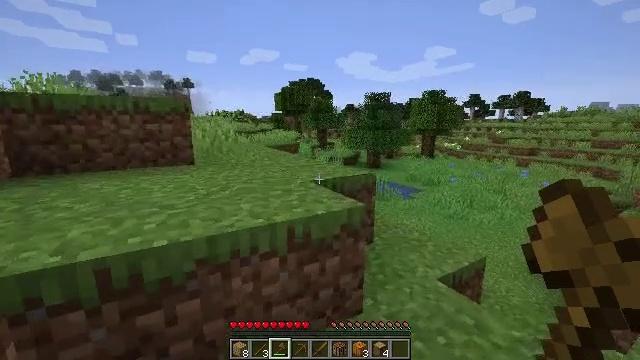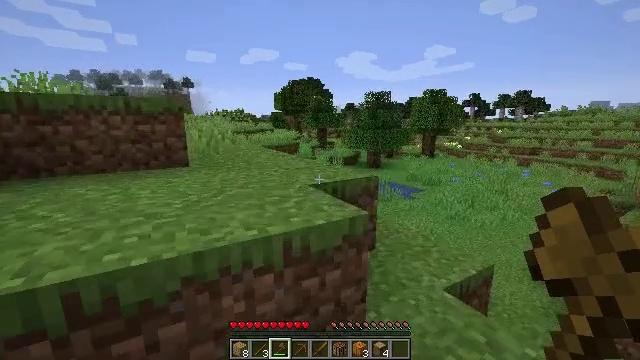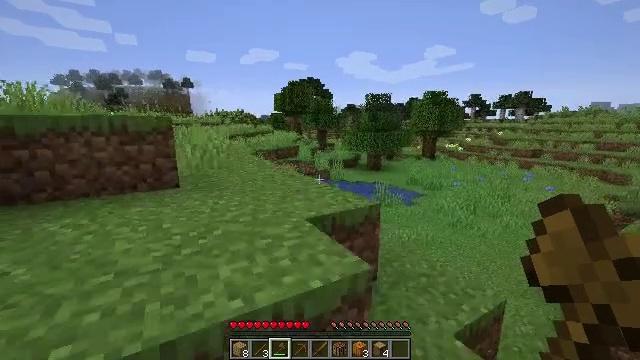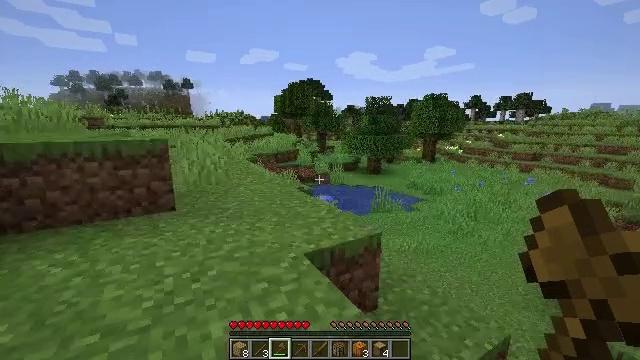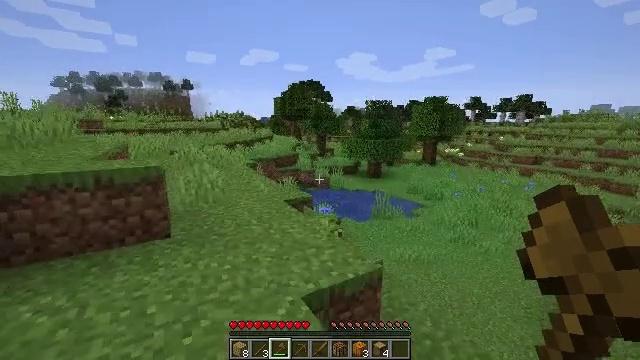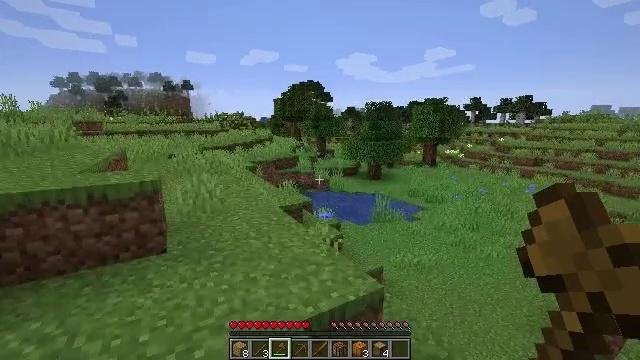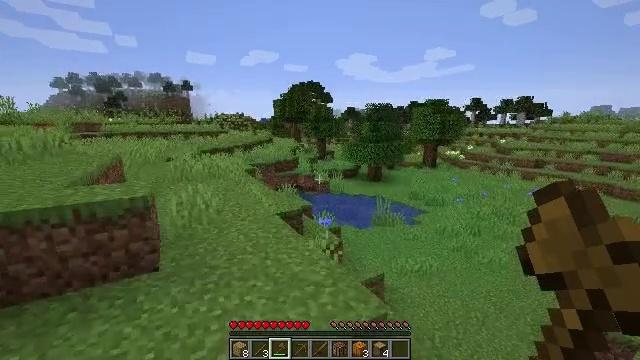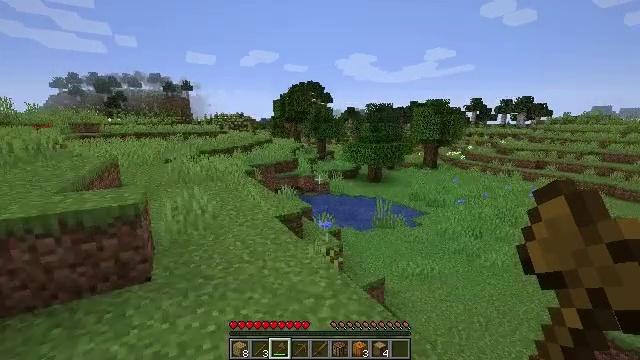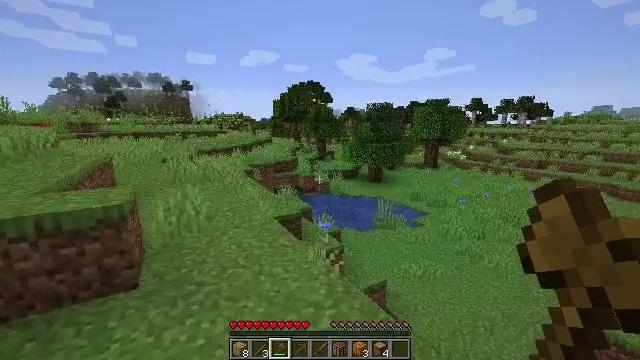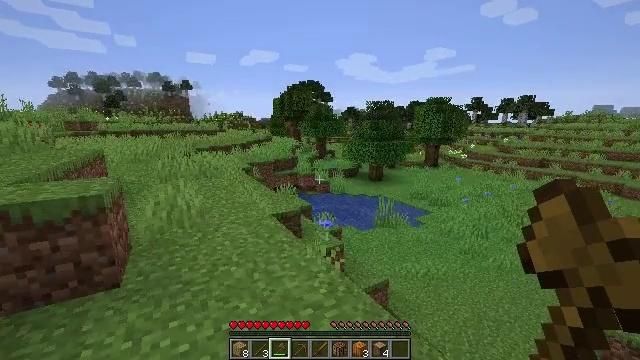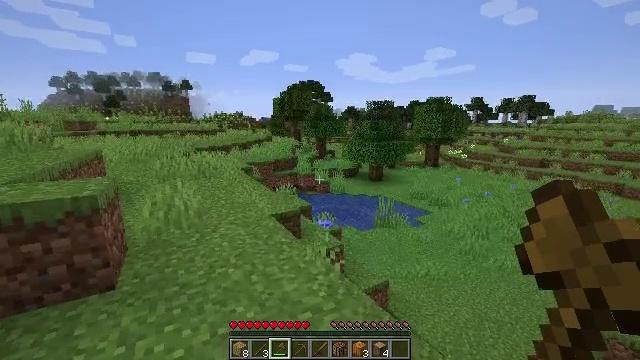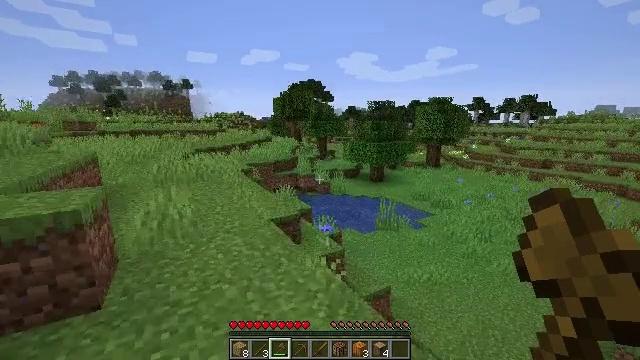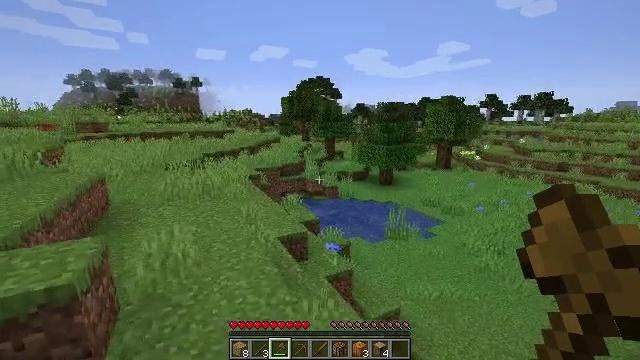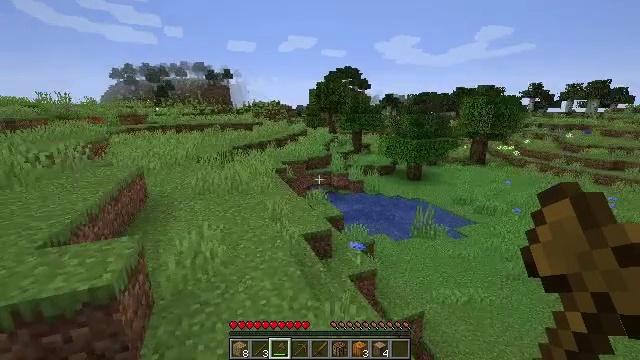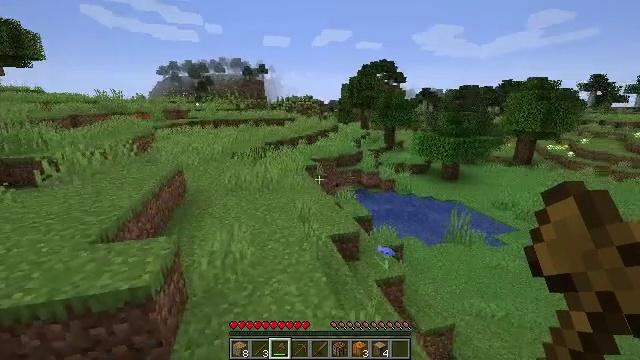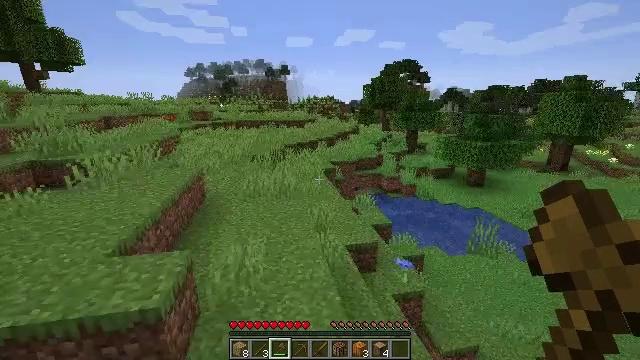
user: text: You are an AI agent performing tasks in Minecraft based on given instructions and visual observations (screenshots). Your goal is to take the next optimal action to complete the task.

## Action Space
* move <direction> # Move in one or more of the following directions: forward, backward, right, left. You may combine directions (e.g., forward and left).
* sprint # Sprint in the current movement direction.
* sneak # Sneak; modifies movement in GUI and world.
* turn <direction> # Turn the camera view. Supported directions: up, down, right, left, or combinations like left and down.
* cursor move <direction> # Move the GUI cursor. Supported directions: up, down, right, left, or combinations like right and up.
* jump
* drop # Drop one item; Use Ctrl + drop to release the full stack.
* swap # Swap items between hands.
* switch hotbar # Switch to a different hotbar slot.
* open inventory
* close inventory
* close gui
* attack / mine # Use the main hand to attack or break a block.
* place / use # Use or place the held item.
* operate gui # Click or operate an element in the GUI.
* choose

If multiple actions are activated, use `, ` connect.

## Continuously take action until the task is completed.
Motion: motion action
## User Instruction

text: Break the tree to get oak logs.
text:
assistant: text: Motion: move forward, jump
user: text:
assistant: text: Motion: move forward, jump
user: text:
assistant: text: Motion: move forward
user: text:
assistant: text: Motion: move forward, jump
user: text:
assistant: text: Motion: move forward, jump
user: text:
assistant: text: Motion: move forward, jump
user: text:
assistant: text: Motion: move forward, jump
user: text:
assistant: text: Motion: move forward, jump
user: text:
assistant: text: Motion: move forward, jump
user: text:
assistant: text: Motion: move forward, jump
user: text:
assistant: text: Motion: move forward, jump
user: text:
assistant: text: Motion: move forward, turn left
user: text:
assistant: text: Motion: move forward, turn left and down
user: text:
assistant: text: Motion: move forward, turn left and down
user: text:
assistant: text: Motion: move forward, turn left
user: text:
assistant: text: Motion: move forward
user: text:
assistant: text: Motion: move forward
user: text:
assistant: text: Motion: move forward
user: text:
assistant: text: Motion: move forward
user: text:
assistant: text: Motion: move forward
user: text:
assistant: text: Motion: move forward
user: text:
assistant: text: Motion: move forward
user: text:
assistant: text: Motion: move forward
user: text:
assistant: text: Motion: move forward
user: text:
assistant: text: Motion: move forward
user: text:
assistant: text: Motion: move forward
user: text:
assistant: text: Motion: move forward
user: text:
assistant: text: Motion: move forward
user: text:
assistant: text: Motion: move forward
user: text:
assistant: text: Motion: move forward